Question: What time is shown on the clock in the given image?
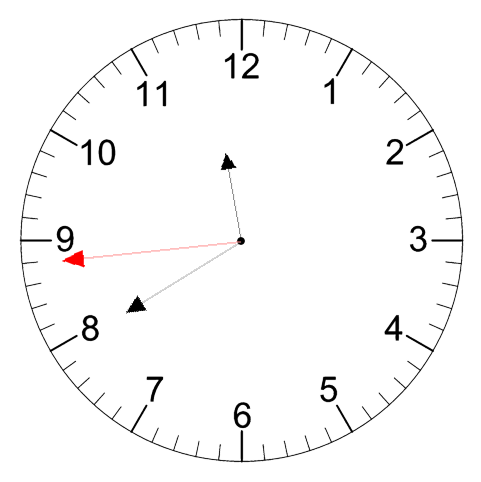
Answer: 11:39:44